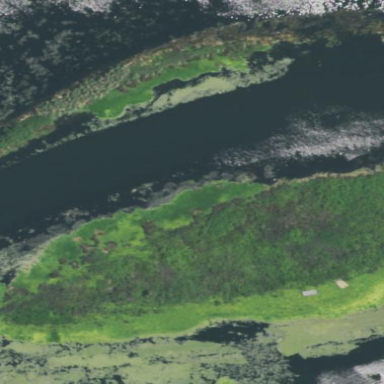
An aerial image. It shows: Marshy wetland area.